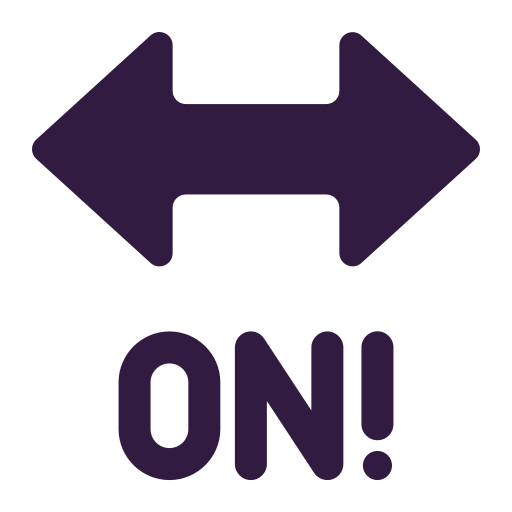
on! arrow flat